Question:
How can I merge employs row Grid view like the picture in asp.net using c#
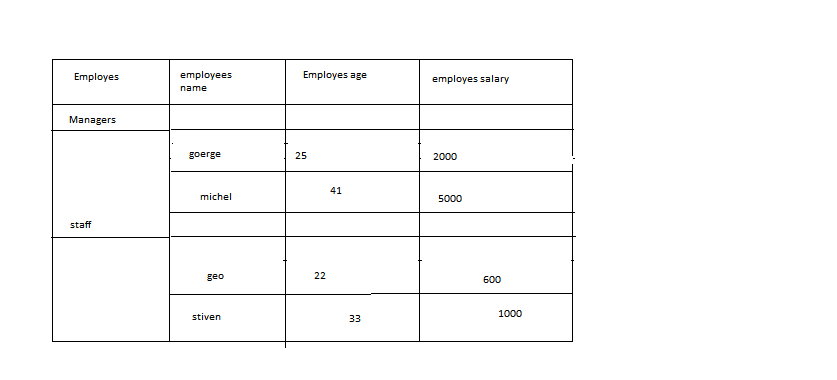
Answer: You can easily make it by 'RowSpan' of GridView .
You can reference with the links below
<URL>
<URL>
<URL>
Hope it's helpful for you :)